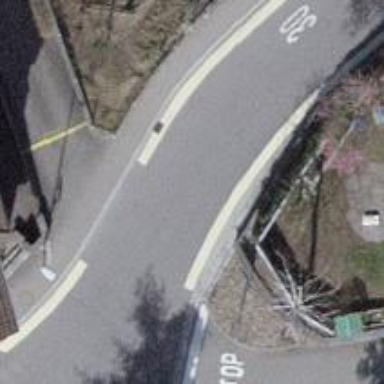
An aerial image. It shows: Asphalt sidewalk along the footway.